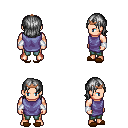
a pixel art fantasy rpg character, male body template, human, light skin, chain tabard jacket, teal pants, gray long bangs hairstyle, bronze tiara, white cloth bracers, brown slippers, four views (front, back, left, right), 2x2 character sprite sheet, small pixel art, hard edges, no anti-aliasing